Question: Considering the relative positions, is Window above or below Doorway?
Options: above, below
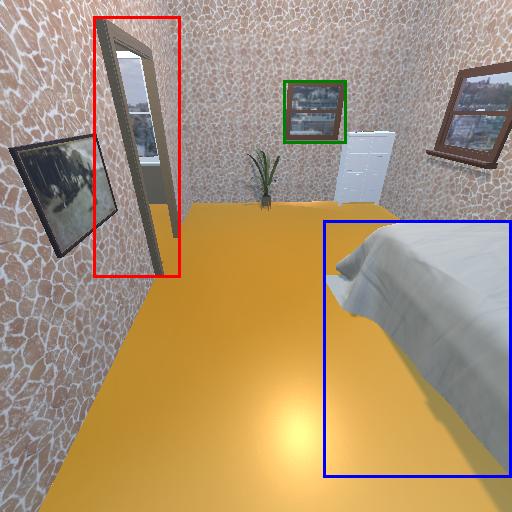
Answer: above